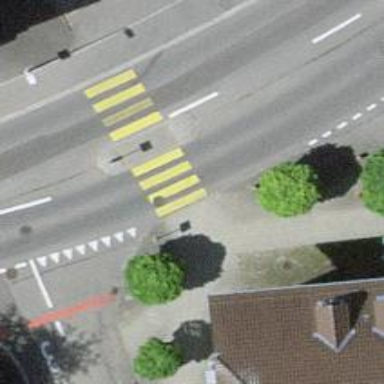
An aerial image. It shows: Uncontrolled crossing with pedestrian island.